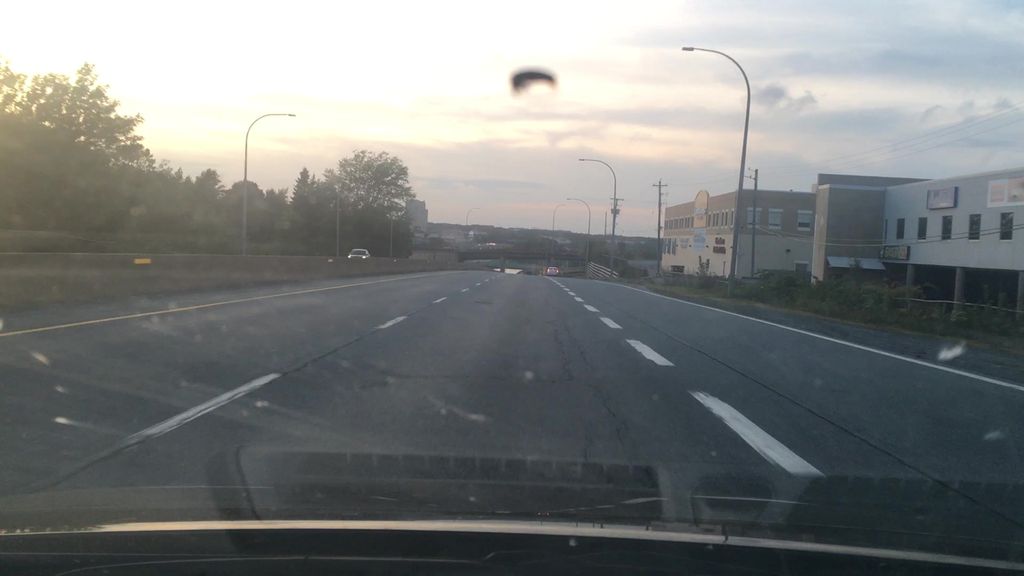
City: halifax